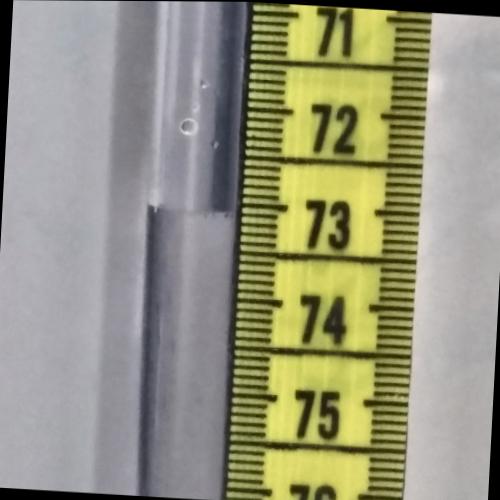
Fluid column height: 73.1 cm